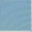
Piece: xx